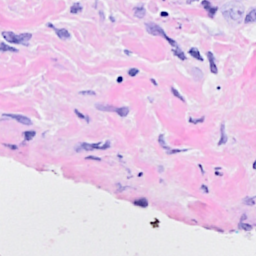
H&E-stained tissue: Breast